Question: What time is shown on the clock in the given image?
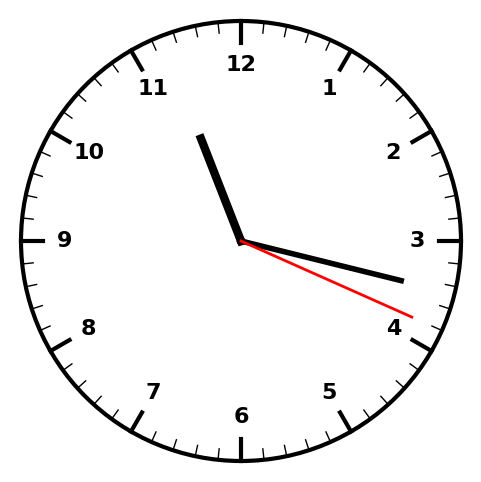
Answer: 11:17:19